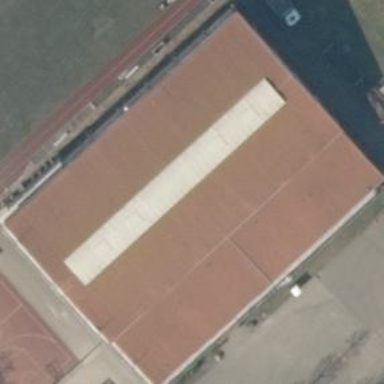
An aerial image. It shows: Sports hall building.